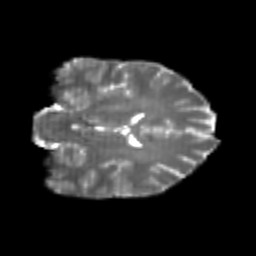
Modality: T2w
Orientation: coronal
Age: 24
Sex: female
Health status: healthy
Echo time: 0.074 s